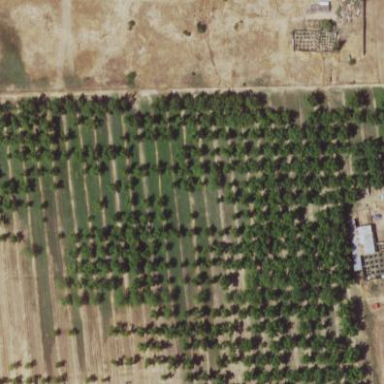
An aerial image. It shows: Orchard.